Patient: sex M, age 71
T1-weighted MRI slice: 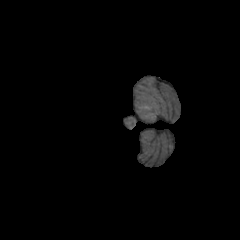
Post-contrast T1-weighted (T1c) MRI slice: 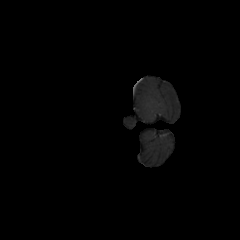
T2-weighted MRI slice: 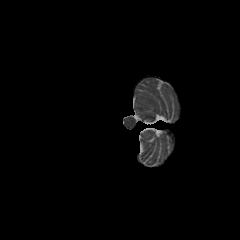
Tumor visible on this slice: no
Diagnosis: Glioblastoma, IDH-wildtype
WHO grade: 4